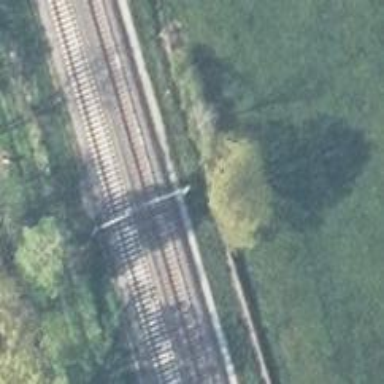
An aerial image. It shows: Railway milestone.